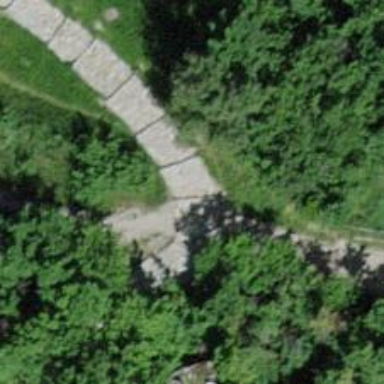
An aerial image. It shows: Footway with unhewn cobblestone surface.